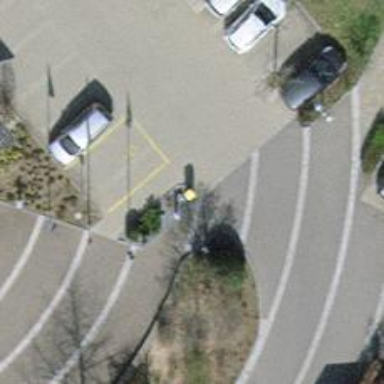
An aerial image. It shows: Post box.